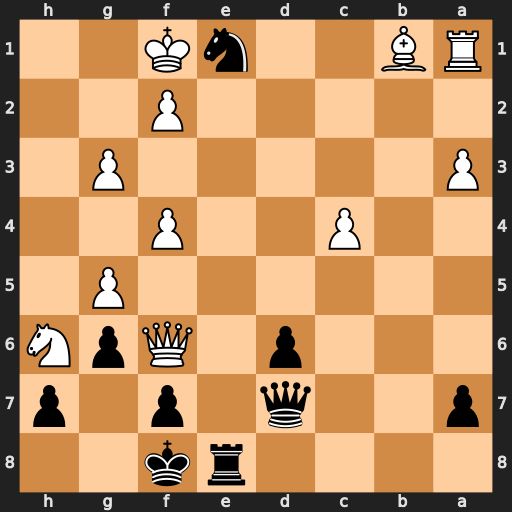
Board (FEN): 4rk2/p2q1p1p/3p1QpN/6P1/2P2P2/P5P1/5P2/RB2nK2
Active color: b
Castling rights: -
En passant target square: -
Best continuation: Qh3+ Kg1 Nf3#